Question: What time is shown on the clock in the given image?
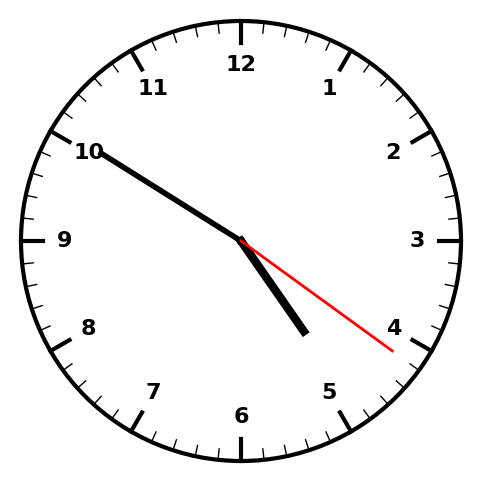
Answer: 04:50:21